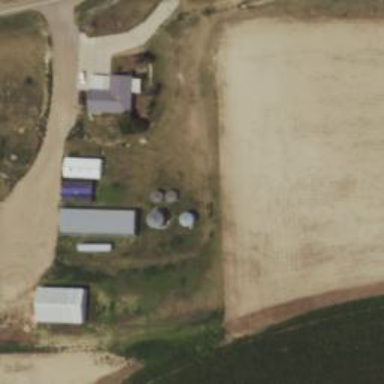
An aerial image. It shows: Silo.